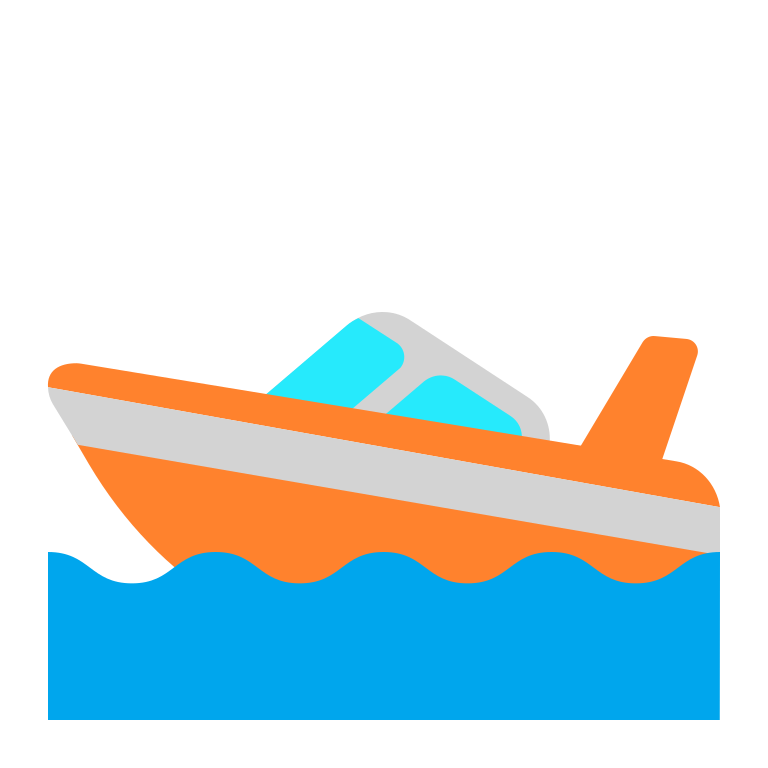
speedboat flat